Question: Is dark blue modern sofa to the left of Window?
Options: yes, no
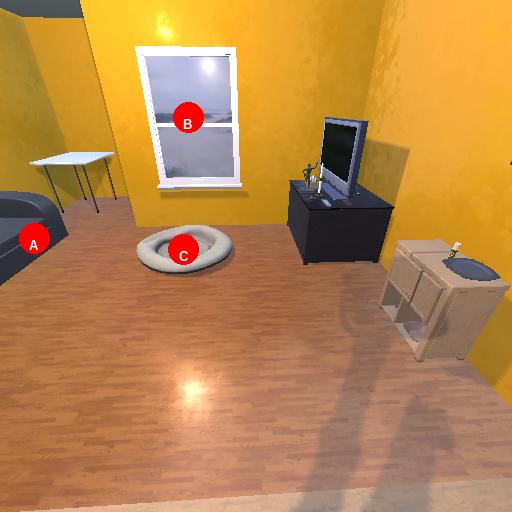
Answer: yes